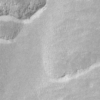
Label: not_dusty